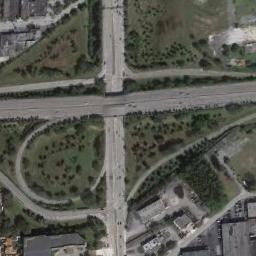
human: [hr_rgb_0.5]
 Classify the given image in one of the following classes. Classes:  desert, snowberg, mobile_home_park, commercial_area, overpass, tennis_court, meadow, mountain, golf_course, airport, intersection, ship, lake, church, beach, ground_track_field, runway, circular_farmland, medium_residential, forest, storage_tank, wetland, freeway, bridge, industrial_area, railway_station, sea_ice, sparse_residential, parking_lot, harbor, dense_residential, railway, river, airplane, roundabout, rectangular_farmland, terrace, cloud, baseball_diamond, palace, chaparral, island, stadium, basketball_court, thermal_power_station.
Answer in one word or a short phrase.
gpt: overpass